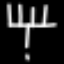
Label: fork